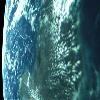
Label: cloud